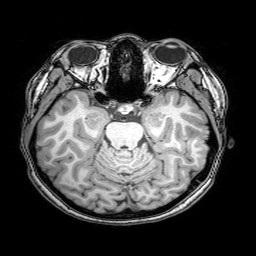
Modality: T1w
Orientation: coronal
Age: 21
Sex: female